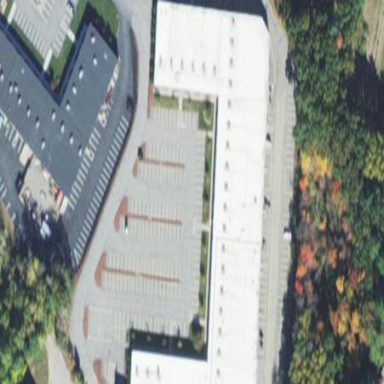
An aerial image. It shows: Office building.